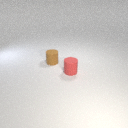
small red rubber cylinder to the right of small brown rubber cylinder